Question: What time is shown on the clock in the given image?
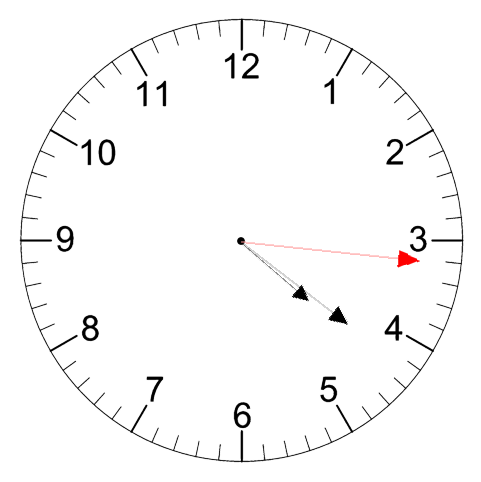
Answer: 04:21:16